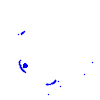
Particle: pion